Question: According to <URL>, using quartz masks can cause crashes! Is that still the case?
Basically, what I want to do is to draw dice of different colors on a fixed background, using one png for each die shape (there are a lot of them), and somehow add the colors in code.
EDIT: to clarify, for example I want to use one png file to make all of the following:

Basically, I want to multiply the red, green, and blue components of my image by three independent constants, while leaving the alpha unchanged.
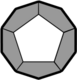
Answer: Here's a shot. Tested, no leaks. No crashes.
.h
'''
#import <UIKit/UIKit.h>
@interface ImageModViewController : UIViewController {
}
@property (nonatomic, retain) IBOutlet UIButton *test_button;
@property (nonatomic, retain) IBOutlet UIImageView *source_image;
@property (nonatomic, retain) IBOutlet UIImageView *destination_image;
@property (nonatomic, assign) float kr;
@property (nonatomic, assign) float kg;
@property (nonatomic, assign) float kb;
@property (nonatomic, assign) float ka;
-(IBAction)touched_test_button:(id)sender;
-(UIImage *) MultiplyImagePixelsByRGBA:(UIImage *)source kr:(float)red_k kg:(float)green_k kb:(float)blue_k ka:(float)alpha_k;
@end
'''
.m
'''
#define BITS_PER_WORD 32
#define BITS_PER_CHANNEL 8
#define COLOR_CHANNELS 4
#define BYTES_PER_PIXEL BITS_PER_WORD / BITS_PER_CHANNEL
#import "ImageModViewController.h"
@implementation ImageModViewController
@synthesize test_button;
@synthesize source_image;
@synthesize destination_image;
@synthesize kr;
@synthesize kg;
@synthesize kb;
@synthesize ka;
-(IBAction)touched_test_button:(id)sender
{
// Setup coefficients
kr = 1.0;
kg = 0.0;
kb = 0.0;
ka = 1.0;
// Set UIImageView image to the result of multiplying the pixels by the coefficients
destination_image.image = [self MultiplyImagePixelsByRGBA:source_image.image kr:kr kg:kg kb:kb ka:ka];
}
-(UIImage *) MultiplyImagePixelsByRGBA:(UIImage *)source kr:(float)red_k kg:(float)green_k kb:(float)blue_k ka:(float)alpha_k
{
// Get image information
CGImageRef bitmap = [source CGImage];
int width = source.size.width;
int height = source.size.height;
int total_pixels = width * height;
// Allocate a buffer
unsigned char *buffer = malloc(total_pixels * COLOR_CHANNELS);
// Copy image data to buffer
CGColorSpaceRef cs = CGColorSpaceCreateDeviceRGB();
CGContextRef context = CGBitmapContextCreate(buffer, width, height, BITS_PER_CHANNEL, width * BYTES_PER_PIXEL, cs, kCGImageAlphaPremultipliedLast | kCGBitmapByteOrderDefault);
CGColorSpaceRelease(cs);
CGContextDrawImage(context, CGRectMake(0, 0, width, height), bitmap);
CGContextRelease(context);
// Bounds limit coefficients
kr = ((((kr < 0.0) ? 0.0 : kr) > 1.0) ? 1.0 : kr);
kg = ((((kg < 0.0) ? 0.0 : kg) > 1.0) ? 1.0 : kg);
kb = ((((kb < 0.0) ? 0.0 : kb) > 1.0) ? 1.0 : kb);
ka = ((((ka < 0.0) ? 0.0 : ka) > 1.0) ? 1.0 : ka);
// Process the image in the buffer
int offset = 0; // Used to index into the buffer
for (int i = 0 ; i < total_pixels; i++)
{
buffer[offset] = (char)(buffer[offset] * red_k); offset++;
buffer[offset] = (char)(buffer[offset] * green_k); offset++;
buffer[offset] = (char)(buffer[offset] * blue_k); offset++;
buffer[offset] = (char)(buffer[offset] * alpha_k); offset++;
}
// Put the image back into a UIImage
context = CGBitmapContextCreate(buffer, width, height, BITS_PER_CHANNEL, width * BYTES_PER_PIXEL, cs, kCGImageAlphaPremultipliedLast | kCGBitmapByteOrderDefault);
bitmap = CGBitmapContextCreateImage(context);
UIImage *output = [UIImage imageWithCGImage:bitmap];
CGContextRelease(context);
free(buffer);
return output;
}
- (void)dealloc
{
[super dealloc];
}
- (void)didReceiveMemoryWarning
{
// Releases the view if it doesn't have a superview.
[super didReceiveMemoryWarning];
// Release any cached data, images, etc that aren't in use.
}
#pragma mark - View lifecycle
/*
// Implement viewDidLoad to do additional setup after loading the view, typically from a nib.
- (void)viewDidLoad
{
[super viewDidLoad];
}
*/
- (void)viewDidUnload
{
[super viewDidUnload];
// Release any retained subviews of the main view.
// e.g. self.myOutlet = nil;
}
- (BOOL)shouldAutorotateToInterfaceOrientation:(UIInterfaceOrientation)interfaceOrientation
{
// Return YES for supported orientations
return (interfaceOrientation == UIInterfaceOrientationPortrait);
}
@end
'''
I setup the xib with two UIImageViews and one UIButton. The top UIImageView was pre-loaded with an image with Interface Builder. Touch the text button and the image is processed and set to the second UIImageView.
BTW, I had a little trouble with your icons copied right off your post. The transparency didn't work very well for some reason. I used fresh PNG test images of my own created in Photoshop with and without transparency and it all worked as advertised.
What you do inside the loop is to be modified per your needs, of course.
Watch endianess, it can really mess things up!